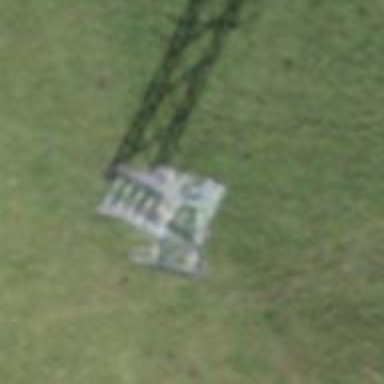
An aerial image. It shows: Pylon for aerialway.